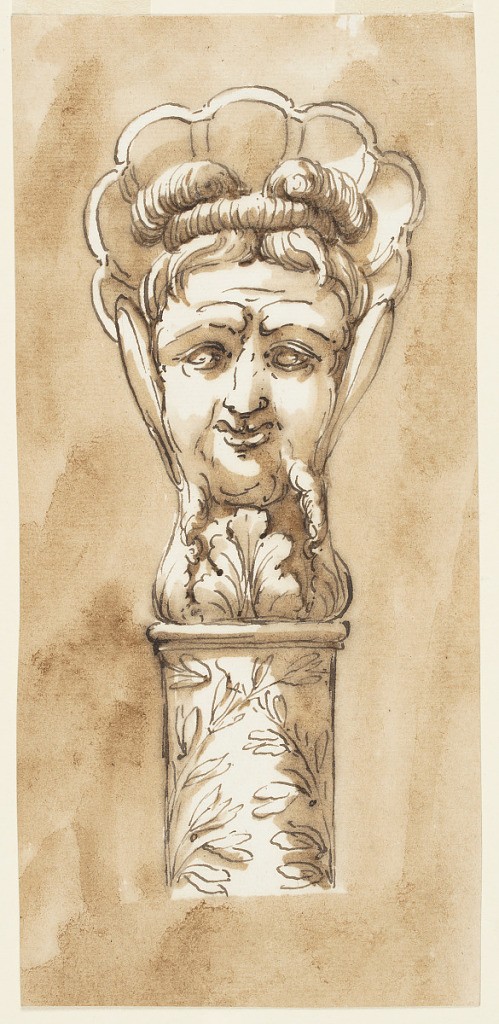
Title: Head of a walking stick
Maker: Giuseppe Barberi, Italian, 1746–1809
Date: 1746–1809
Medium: Pen and brown ink, brush and brown wash on off-white laid paper
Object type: Drawing
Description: Head of a walking stick.